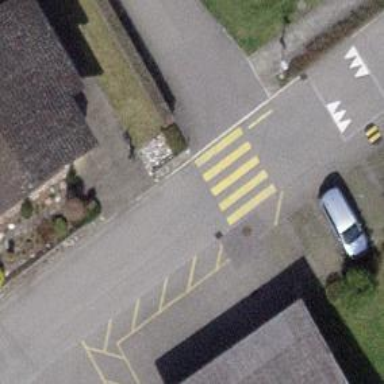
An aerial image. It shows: Pedestrian crossing with zebra markings on footway.